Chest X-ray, AP view. Patient: 47 years old, sex M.
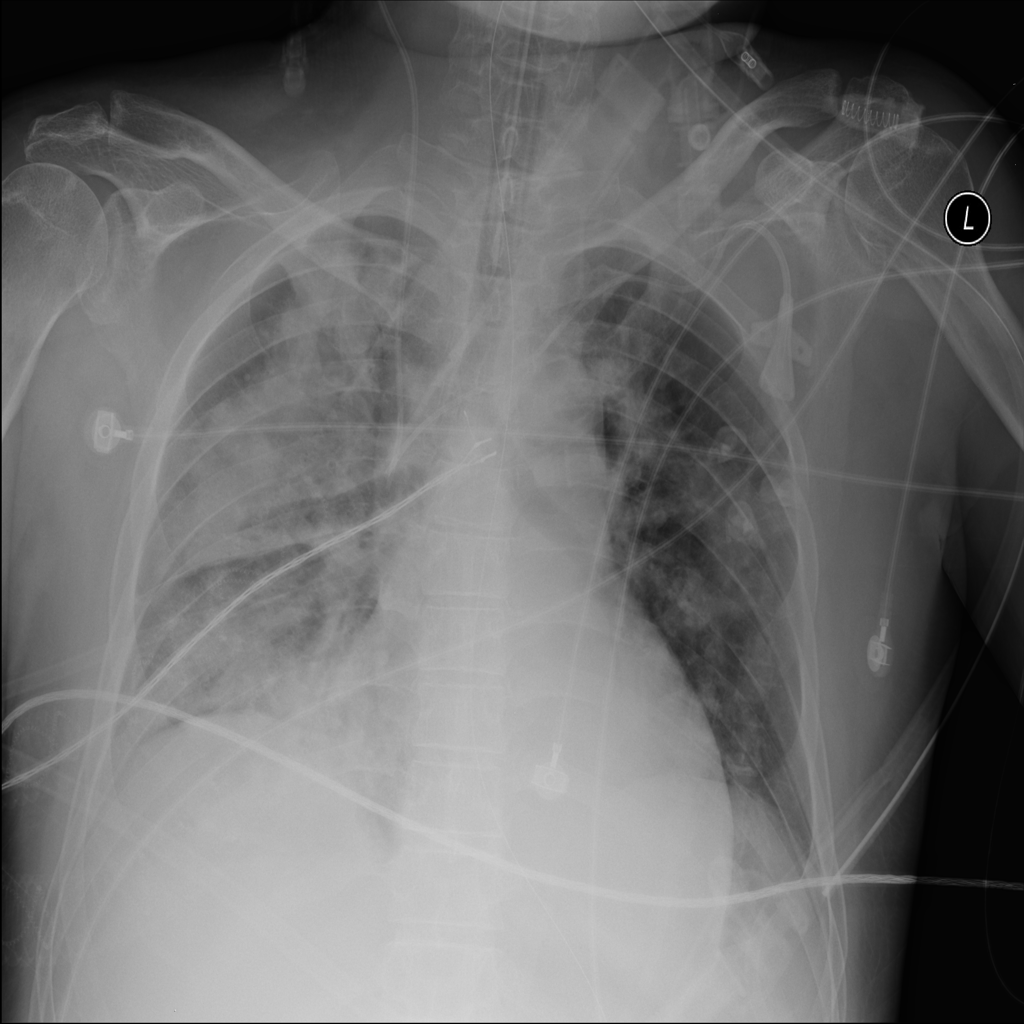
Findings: Infiltration, Nodule